Question: Wikipedia states for graph coloring the following upperbound:

But I don't understand why this is. The give. Information is unclear to me.
Someone who can help me?
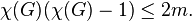
Answer: in <URL> it is so clear,by the way the sentence is
> In an optimal coloring there must be at least one of the graph's m
edges between every pair of color classes
I'll break it down and make every part more clear.
- : this means that you found a coloring in graph that you cant reduce any more color from it, and if you reduce one color there will be two similar color neighbors.- 'm' : Consider the optimal coloring from the first part, it there was two colors for example 'A' and 'B' that there is no edge between 'A' colored nodes and 'B' colored nodes() then we could change colors of all the 'A' colored nodes to color 'B', but it is a contradiction from the first statement.- : - 'X(G)(X(G) - 1)/2'- - 'X(G)(X(G) - 1) /2''m'